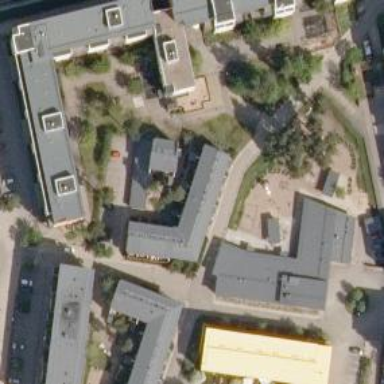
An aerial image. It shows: Terrace building.